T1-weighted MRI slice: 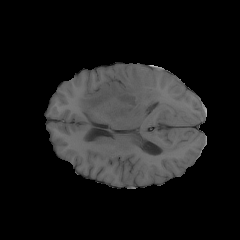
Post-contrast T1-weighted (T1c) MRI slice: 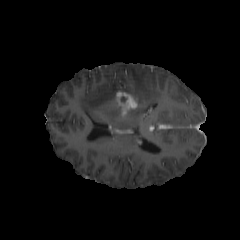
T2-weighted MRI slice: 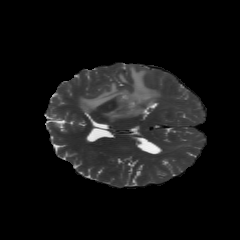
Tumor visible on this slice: yes